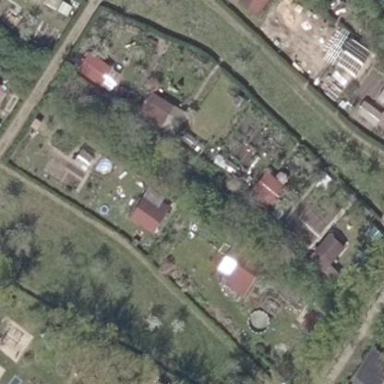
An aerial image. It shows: Plot in the allotments.